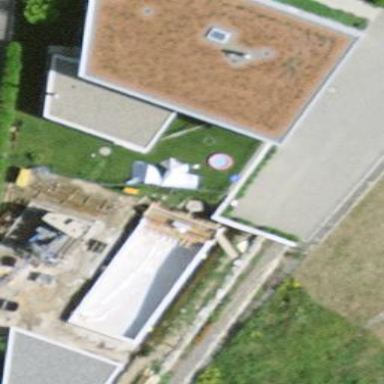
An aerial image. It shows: Swimming pool located in leisure land.